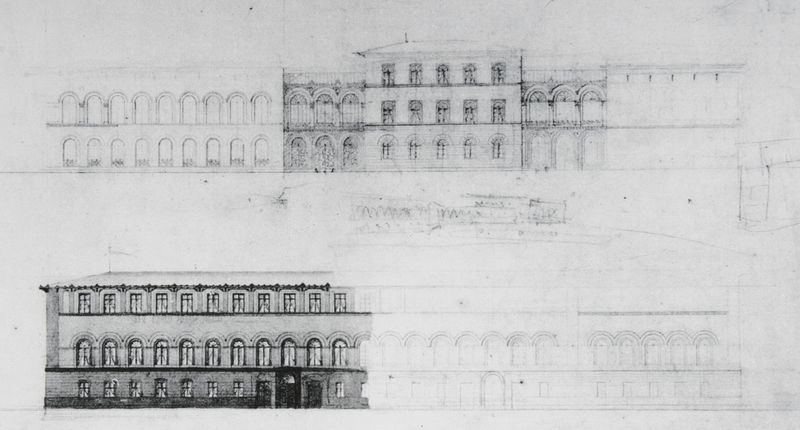
Titel: Entwurf für ein Kurhaus in Bad Kissingen
Künstler: Friedrich von Gärtner
Standort: München
Institution: Architekturmuseum der Technischen Universität
Schlagwörter: schatten, weiß, fenster, grau, kreide, schwarz, skizze, tür, zeichnung, dach, gebäude, haus, schloss, architektur, häuser, hügel, front, schrift, papier, modell, ansicht, bogen, fassade, italien, türen, zwei, studie, monochrom, rundbogen, symmetrie, tor, bögen, dreistöckig, palast, palazzo, schwarz-weiss, radierung, stich, stöcke, für, bleistift, entwurf, schematisch, arkaden, portal, rustika, tore, sims, gesims, portale, risalit, mezzanin, florenz, geschosse, plan, achsen, unfertig, stockwerke, rennaissance, bau, riss, bauwerk, doppel, aufriss, kollonaden, maßstab, fensterachsen, mittelrisalit, bauplan, mittelbau, architekt, rustiziert, medici, first, bogenfenster, rhythmus, geschoß, italienisch, bägen, gebäudefront, länglich, erdgeschoß, unterteilung, rundboegen, radiert, beletage, straßenansicht, hauptgeschoß, 19. jahrhundert, bustil, fennsterachsen, halb fertig